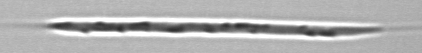
Label: Rhizosolenia